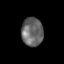
Tissue: lung
Cell type: Epithelial cells
Senescence score: 0.2287
Nuclear area (px): 609
Mean DAPI intensity: 102.869